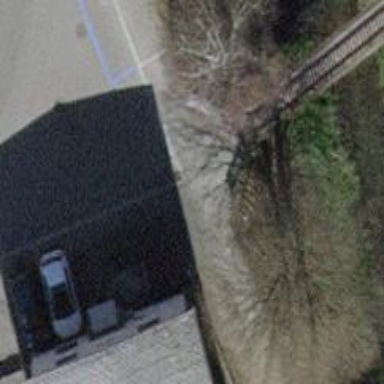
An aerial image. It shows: Footway bridge.